Field crop: maize
Growth stage: 2
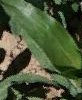
Species: maize